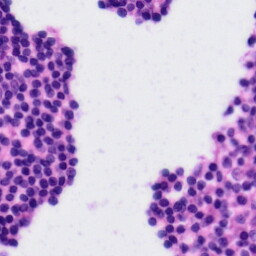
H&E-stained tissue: Tonsil